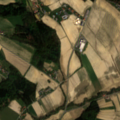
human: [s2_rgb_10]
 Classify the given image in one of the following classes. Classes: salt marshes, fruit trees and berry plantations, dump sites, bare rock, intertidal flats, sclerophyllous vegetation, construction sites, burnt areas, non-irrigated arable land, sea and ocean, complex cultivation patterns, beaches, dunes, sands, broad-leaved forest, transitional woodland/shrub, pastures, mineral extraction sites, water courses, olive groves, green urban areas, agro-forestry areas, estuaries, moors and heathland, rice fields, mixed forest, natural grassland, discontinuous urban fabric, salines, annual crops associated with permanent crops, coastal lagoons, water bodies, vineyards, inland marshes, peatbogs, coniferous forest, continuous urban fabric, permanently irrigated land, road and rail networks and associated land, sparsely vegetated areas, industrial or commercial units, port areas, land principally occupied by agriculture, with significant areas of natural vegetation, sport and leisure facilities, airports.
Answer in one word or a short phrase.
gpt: non-irrigated arable land, complex cultivation patterns, broad-leaved forest, mixed forest